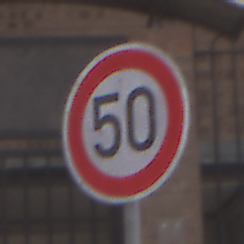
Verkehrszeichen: Geschwindigkeit50
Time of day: MorningAfternoon
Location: Outdoor (Urban)
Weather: Overcast
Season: NotSpecified
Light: Natural